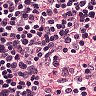
Metastatic tissue present: no